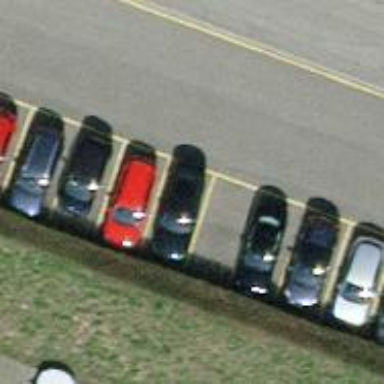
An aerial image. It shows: Parking area with surface.